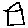
Label: house